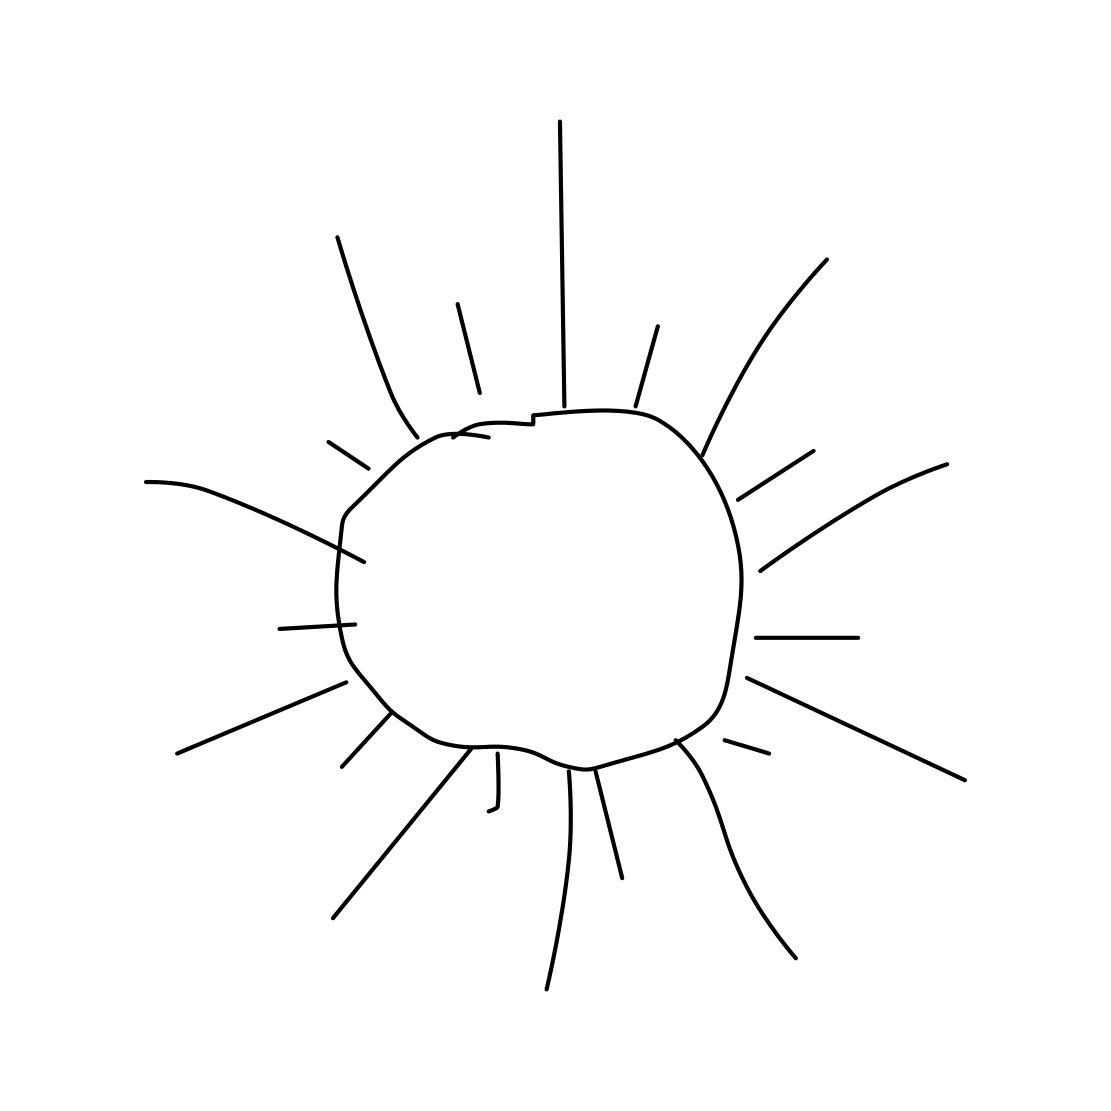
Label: sun